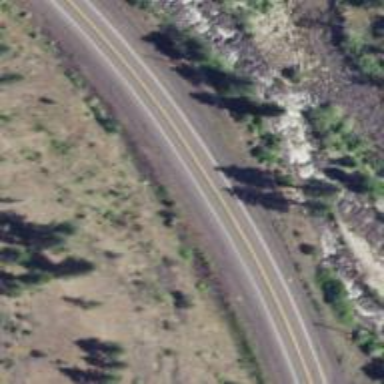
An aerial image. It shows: Asphalt trunk highway.